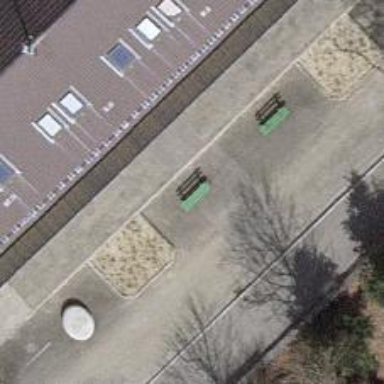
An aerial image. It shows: Bench for seating.